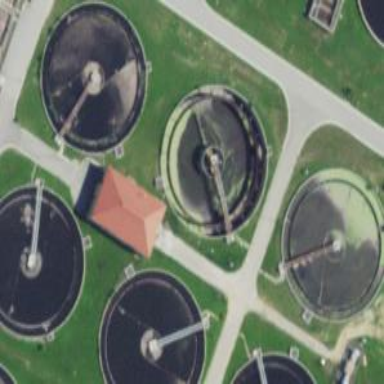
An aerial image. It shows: Image of wastewater.